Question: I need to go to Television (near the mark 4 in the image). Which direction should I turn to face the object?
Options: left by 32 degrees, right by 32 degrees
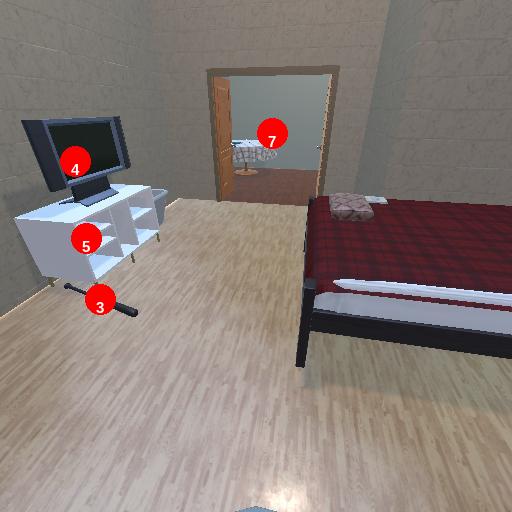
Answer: left by 32 degrees